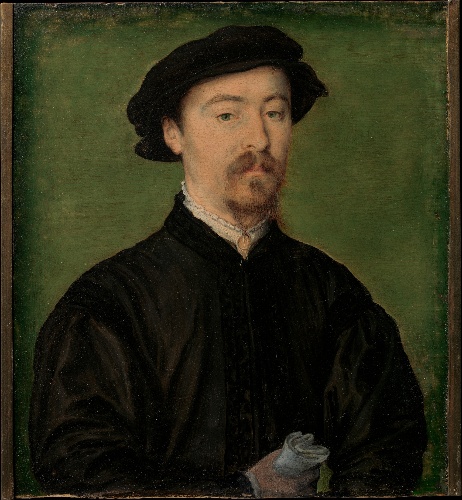
Title: Portrait of a Man with Gloves
Artist: Corneille de Lyon
Artist bio: Netherlandish, The Hague, active by 1533–died 1575 Lyons
Date: 1540–45
Object type: Painting
Classification: Paintings
Medium: Oil on wood
Dimensions: 6 7/8 x 6 1/2 in. (17.5 x 16.5 cm)
Department: European Paintings
Credit line: Bequest of George Blumenthal, 1941
Accession year: 1941
Repository: Metropolitan Museum of Art, New York, NY
Tags: Men|Portraits